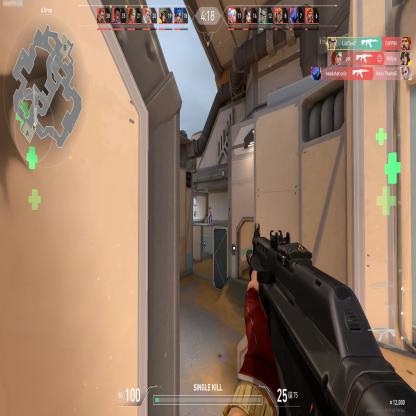
Label: enemy